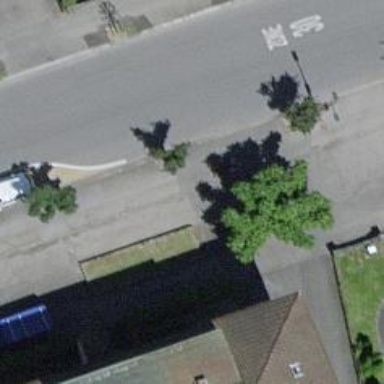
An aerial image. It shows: Broadleaved tree along the street.